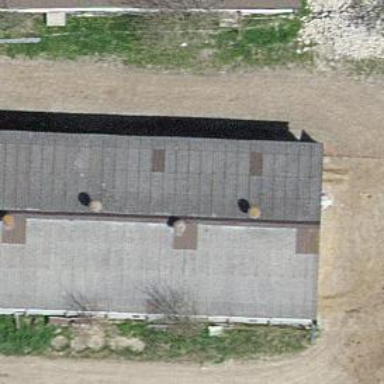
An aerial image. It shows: Farm auxiliary building.